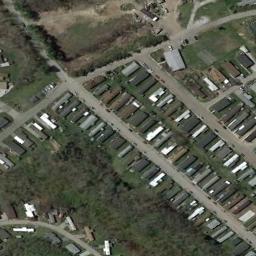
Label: mobile_home_park